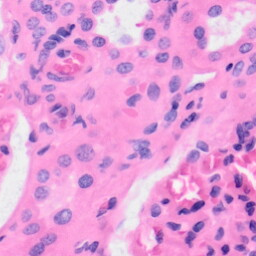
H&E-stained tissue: Kidney